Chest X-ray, PA view. Patient: 53 years old, sex M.
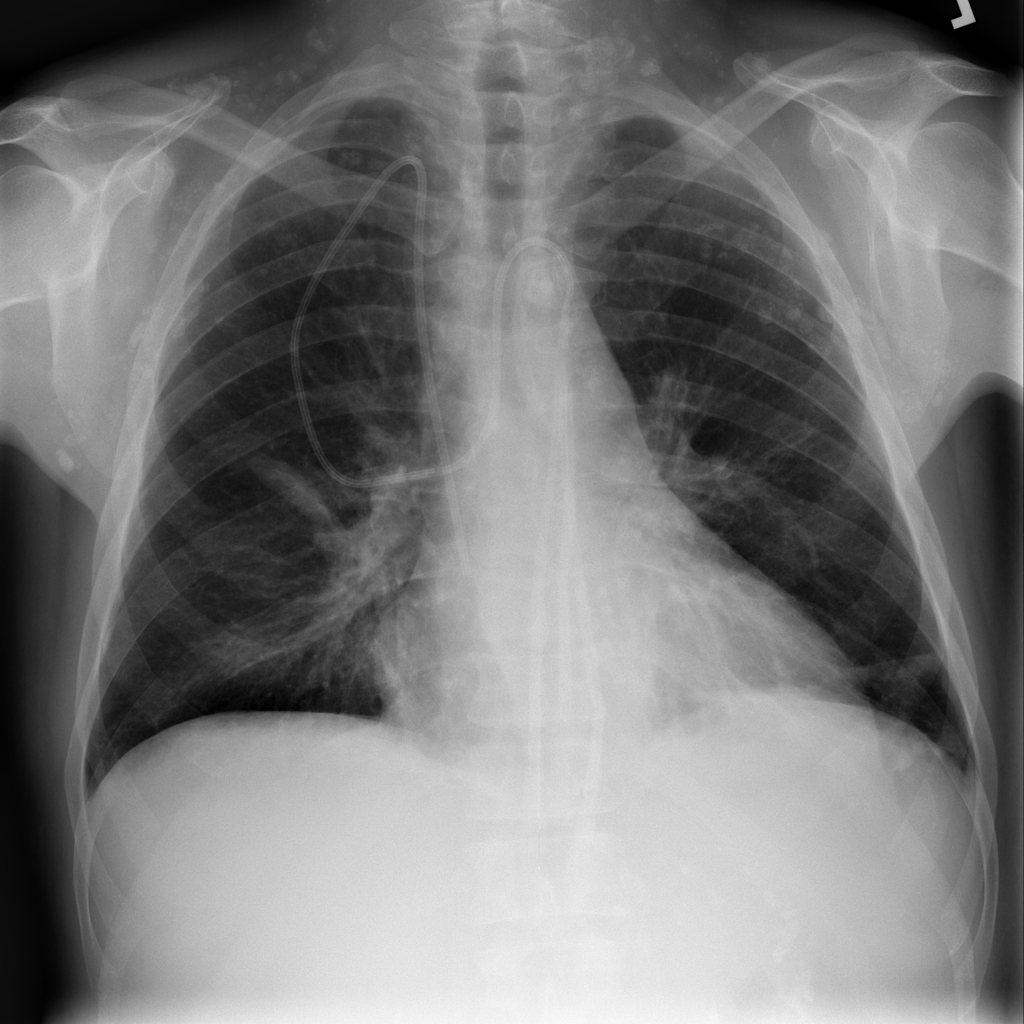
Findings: Pneumonia